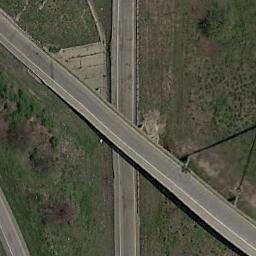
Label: overpass